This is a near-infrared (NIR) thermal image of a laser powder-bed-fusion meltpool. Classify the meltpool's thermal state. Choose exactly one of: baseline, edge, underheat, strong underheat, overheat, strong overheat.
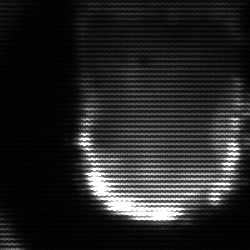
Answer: baseline